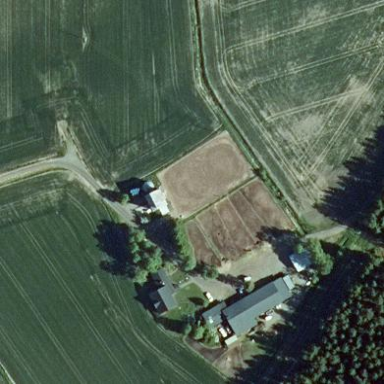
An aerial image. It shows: Farmyard in rural farm setting.